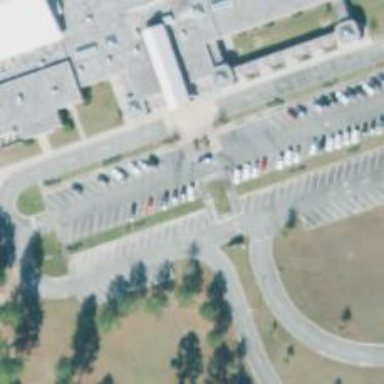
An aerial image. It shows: Parking space is available.